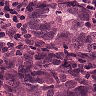
Metastatic tissue present: yes